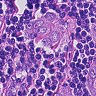
Metastatic tissue present: yes